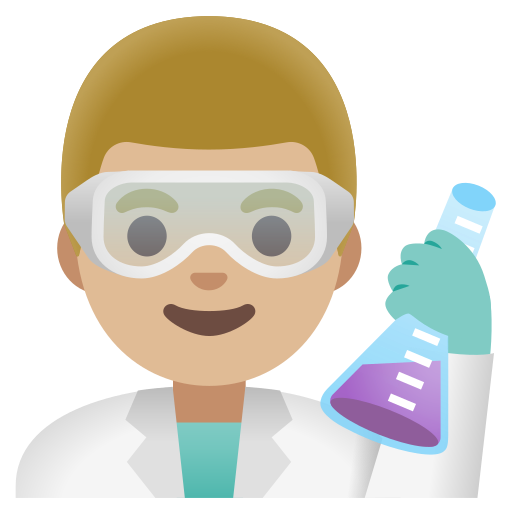
Emoji: 👨🏼‍🔬